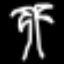
Label: palm tree